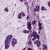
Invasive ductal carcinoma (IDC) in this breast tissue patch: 1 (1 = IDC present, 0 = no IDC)